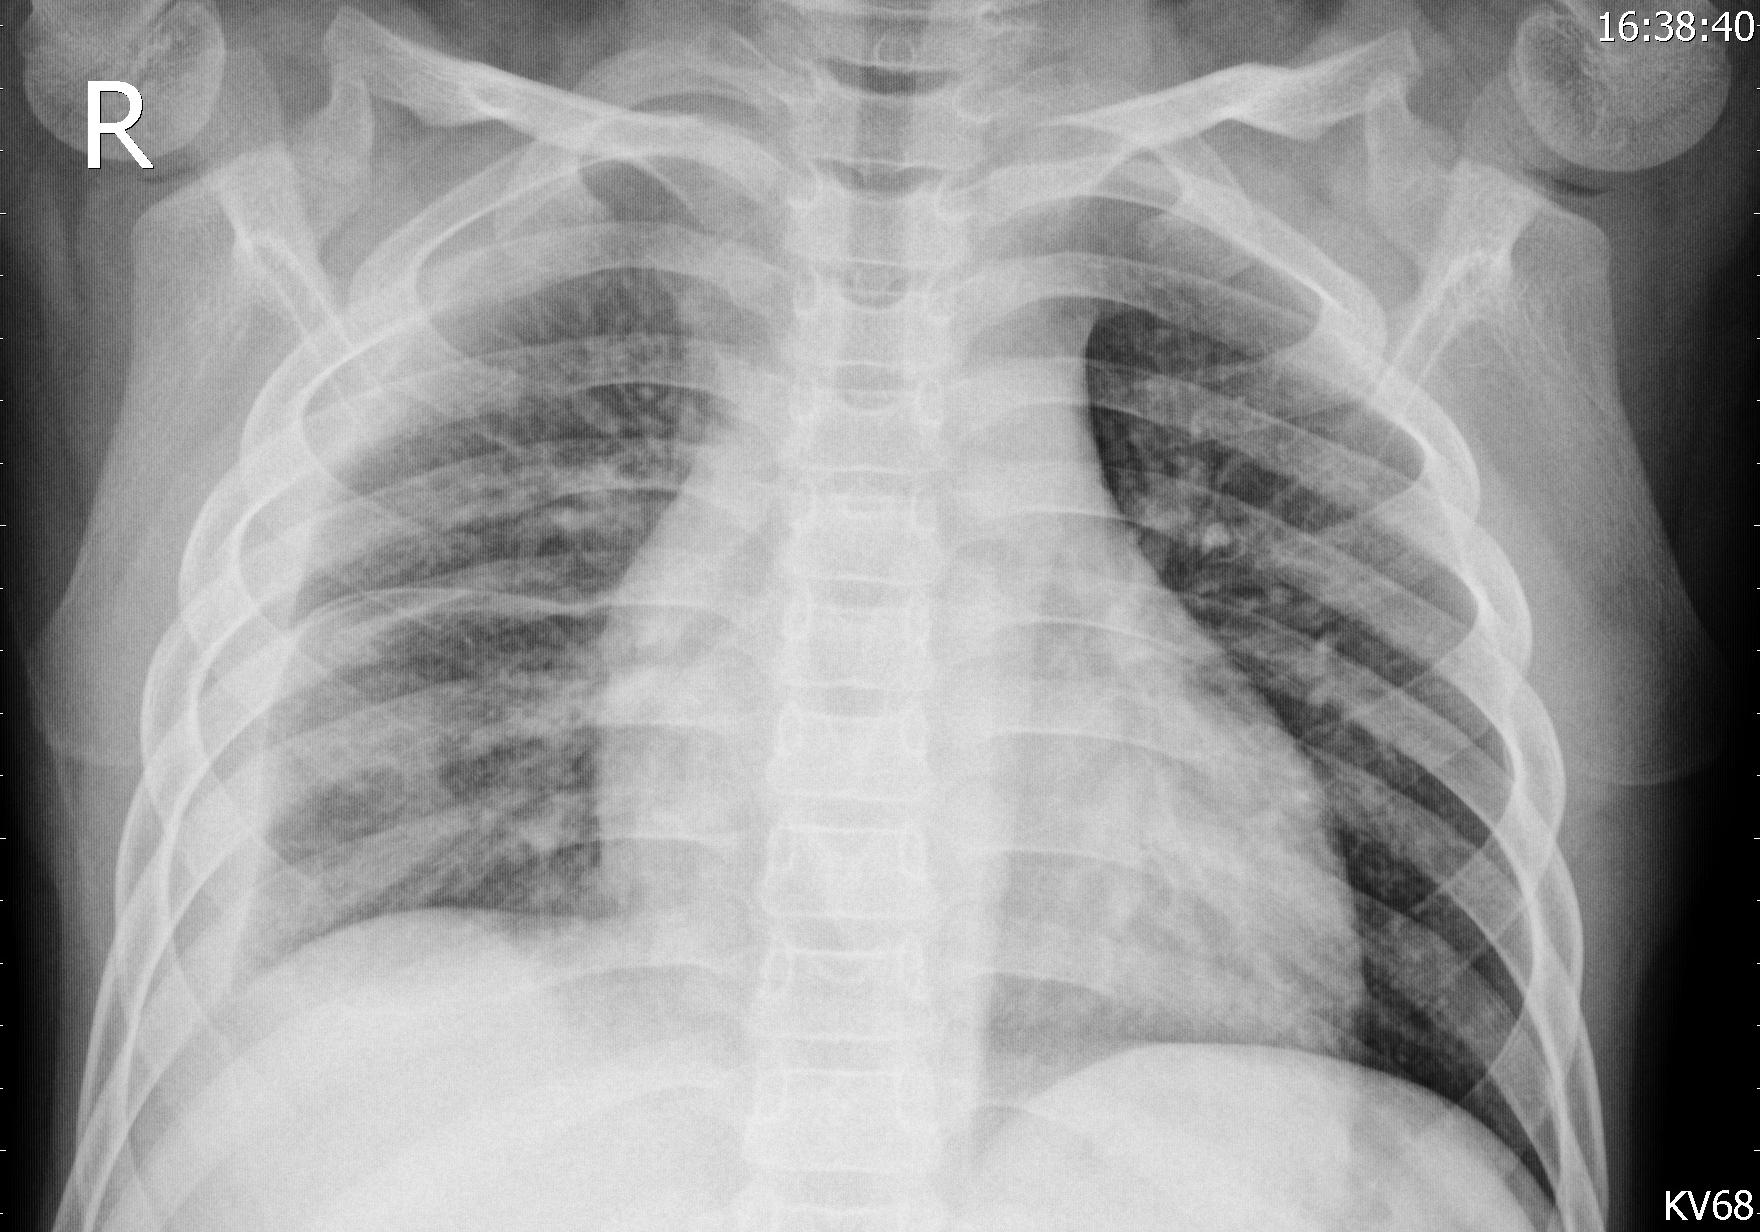
Diagnosis: PNEUMONIA